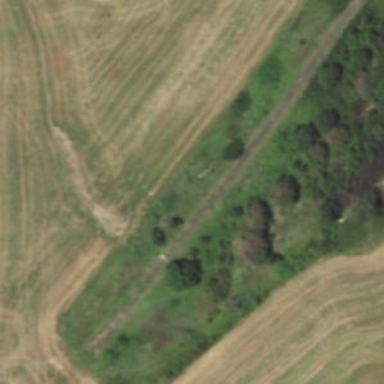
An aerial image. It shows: Abandoned railway.